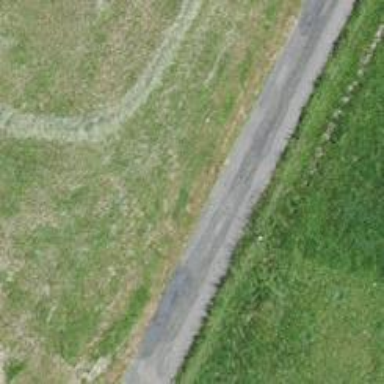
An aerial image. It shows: Well-maintained track road of grade 1.